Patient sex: M
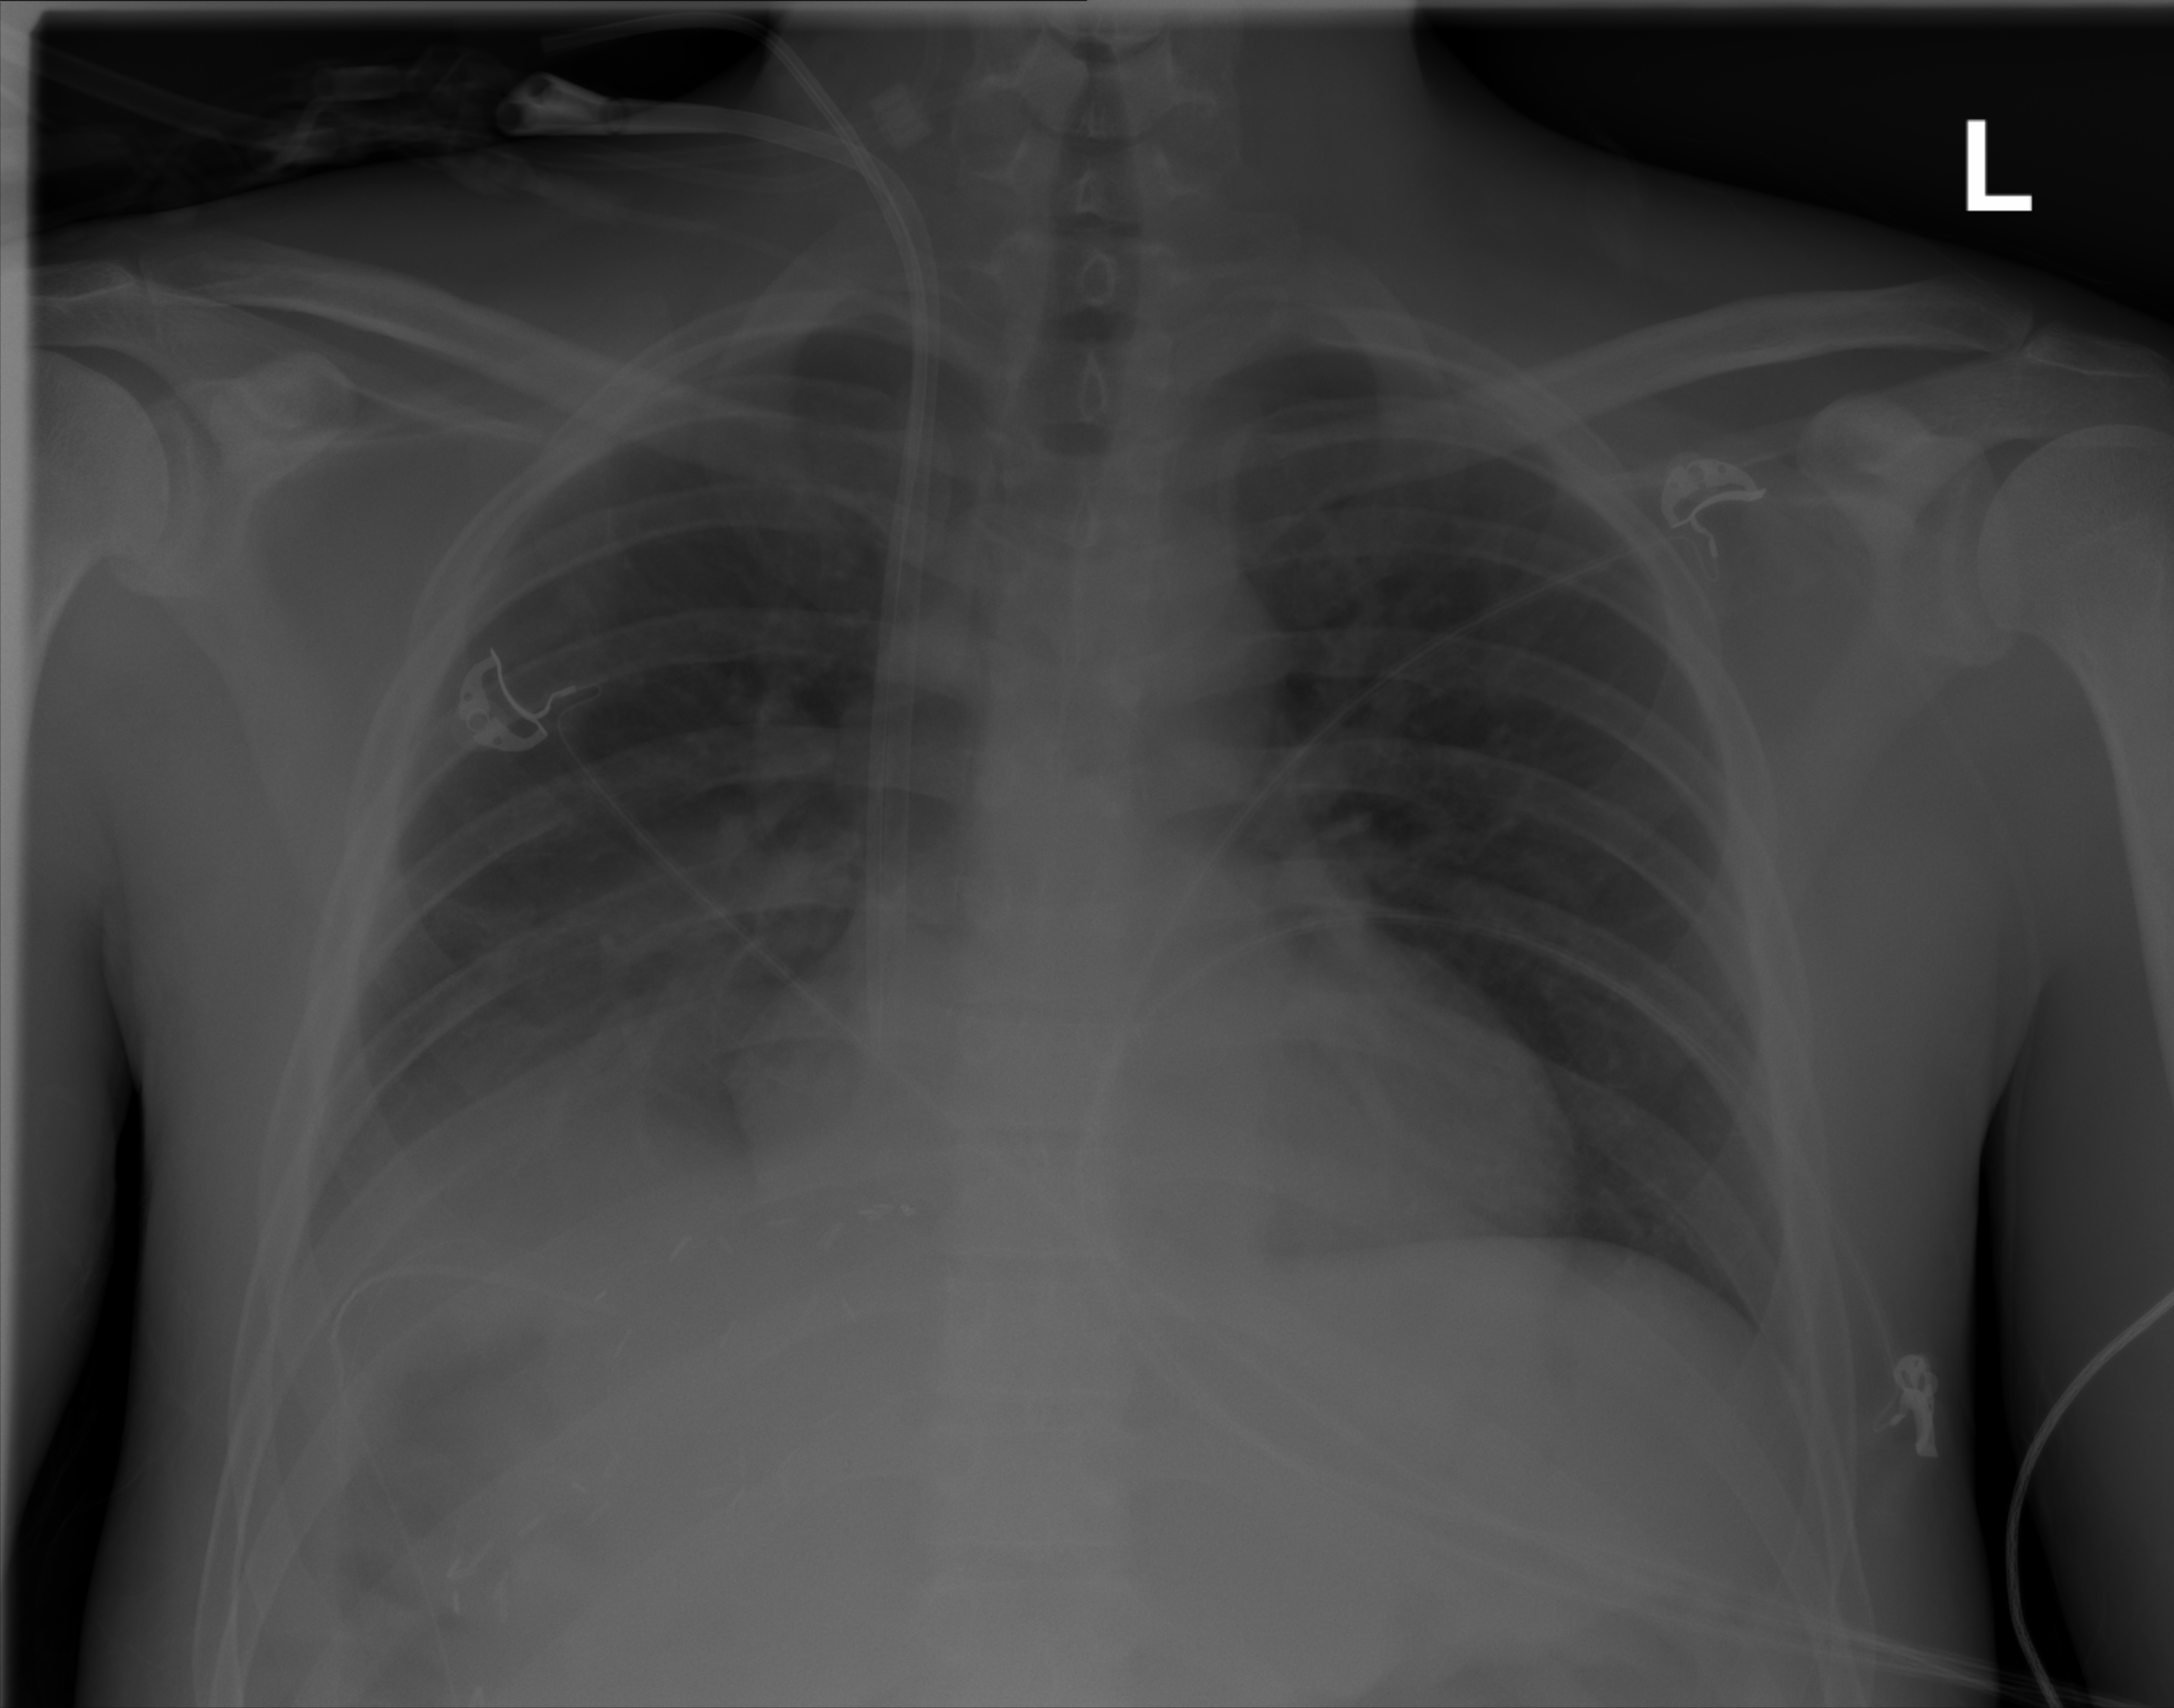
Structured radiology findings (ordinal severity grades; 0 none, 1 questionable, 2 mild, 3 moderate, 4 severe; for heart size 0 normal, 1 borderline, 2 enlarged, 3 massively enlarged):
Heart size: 2
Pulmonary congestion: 0
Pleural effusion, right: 2
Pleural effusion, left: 0
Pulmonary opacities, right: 0
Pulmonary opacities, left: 0
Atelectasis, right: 2
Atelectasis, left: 0